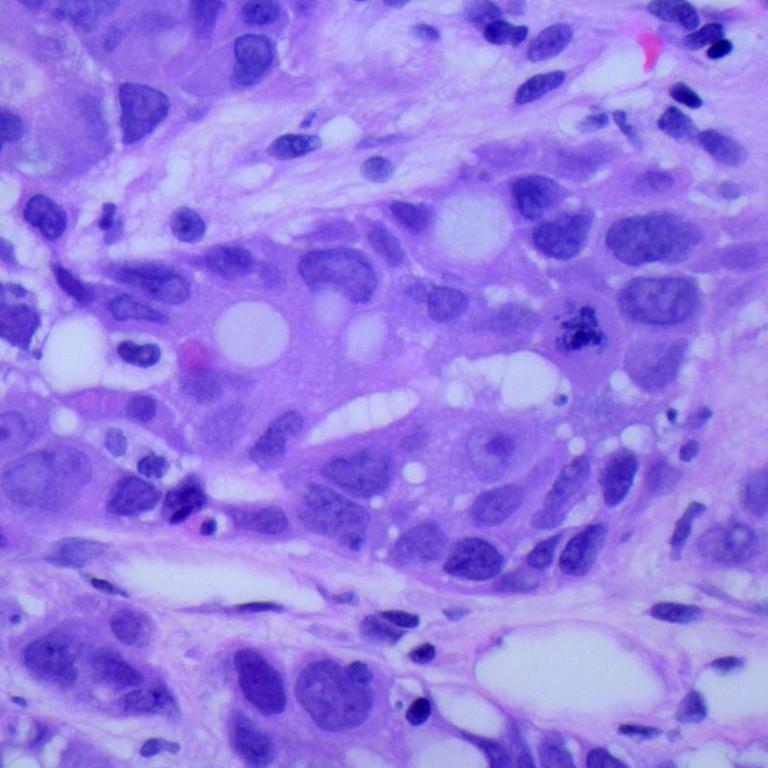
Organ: lung
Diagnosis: adenocarcinomas